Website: walmart
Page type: cart
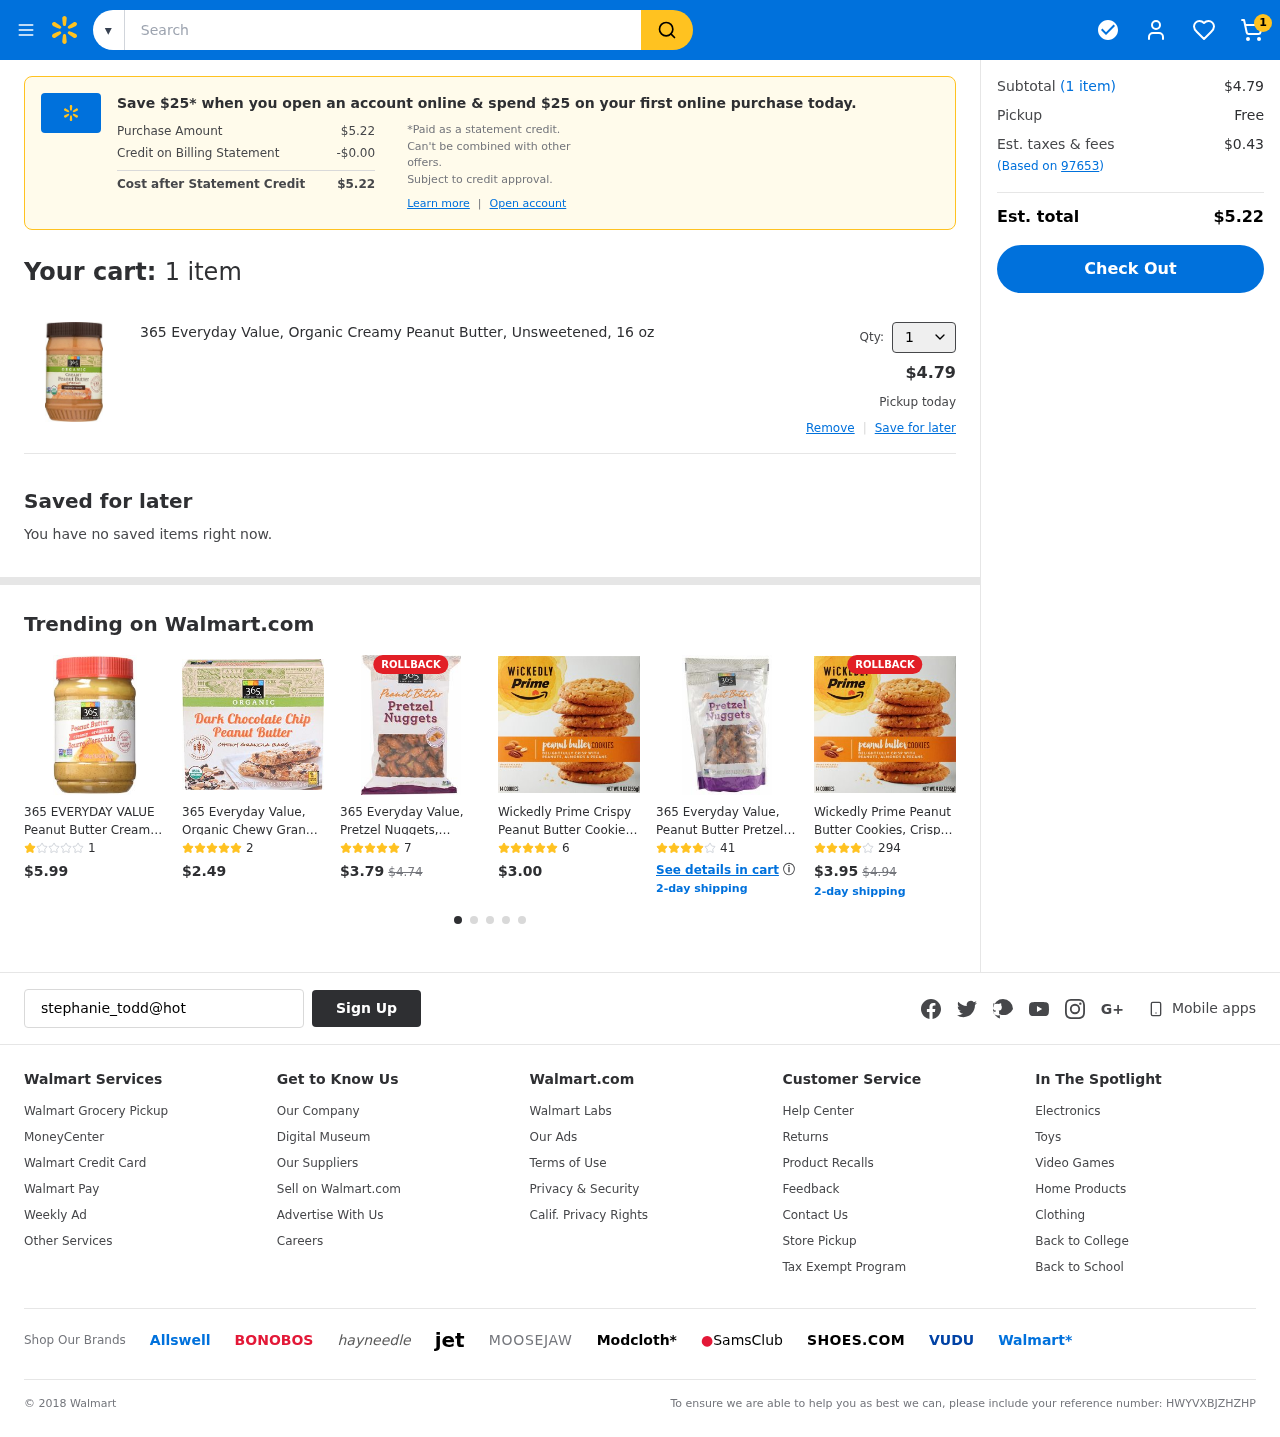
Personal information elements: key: PII_EMAIL
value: stephanie_todd@hotmail.com
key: PII_POSTCODE
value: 97653
Product elements: key: PRODUCT1_NAME
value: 365 Everyday Value, Organic Creamy Peanut Butter, Unsweetened, 16 oz
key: PRODUCT1_PRICE
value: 4.79
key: PRODUCT1_QUANTITY
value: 1
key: PRODUCT2_NAME
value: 365 EVERYDAY VALUE Peanut Butter Creamy, 500 GR
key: PRODUCT2_NUM_RATINGS
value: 1
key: PRODUCT2_PRICE
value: $5.99
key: PRODUCT3_NAME
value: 365 Everyday Value, Organic Chewy Granola Bars, Dark Chocolate Chip Peanut Butter (6 - 1.23 bars), 7
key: PRODUCT3_NUM_RATINGS
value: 2
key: PRODUCT3_PRICE
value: $2.49
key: PRODUCT4_NAME
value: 365 Everyday Value, Pretzel Nuggets, Peanut Butter, 10 oz
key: PRODUCT4_NUM_RATINGS
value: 7
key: PRODUCT4_PRICE
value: $3.79
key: PRODUCT4_ORIGINAL_PRICE
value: $4.74
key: PRODUCT5_NAME
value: Wickedly Prime Crispy Peanut Butter Cookies, 14ct
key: PRODUCT5_NUM_RATINGS
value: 6
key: PRODUCT5_PRICE
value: $3.00
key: PRODUCT6_NAME
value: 365 Everyday Value, Peanut Butter Pretzel Nuggets, 18 oz
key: PRODUCT6_NUM_RATINGS
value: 41
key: PRODUCT7_NAME
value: Wickedly Prime Peanut Butter Cookies, Crispy, 14ct
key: PRODUCT7_NUM_RATINGS
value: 294
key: PRODUCT7_PRICE
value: $3.95
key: PRODUCT7_ORIGINAL_PRICE
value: $4.94
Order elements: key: ORDER_NUM_ITEMS
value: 1
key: ORDER_TOTAL
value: $5.22
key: ORDER_NUM_ITEMS
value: (1 item)
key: ORDER_NUM_ITEMS
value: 1 item
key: ORDER_SUBTOTAL
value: $4.79
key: ORDER_TAX
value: $0.43
Search elements: key: HEADER_SEARCH
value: Search